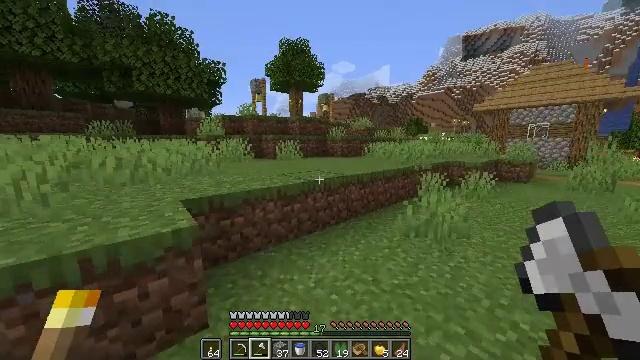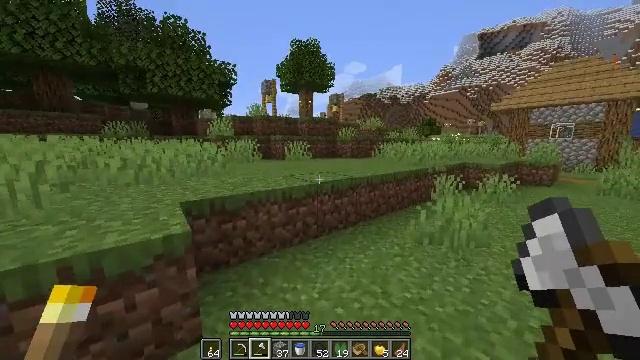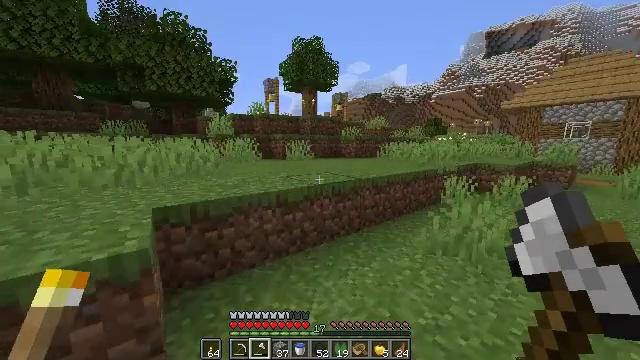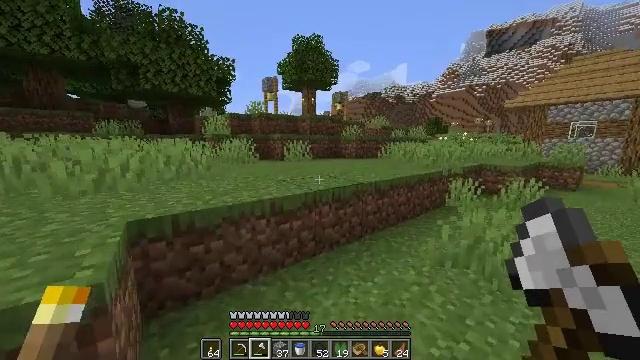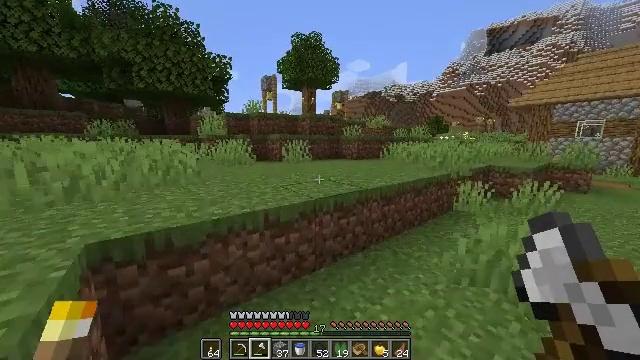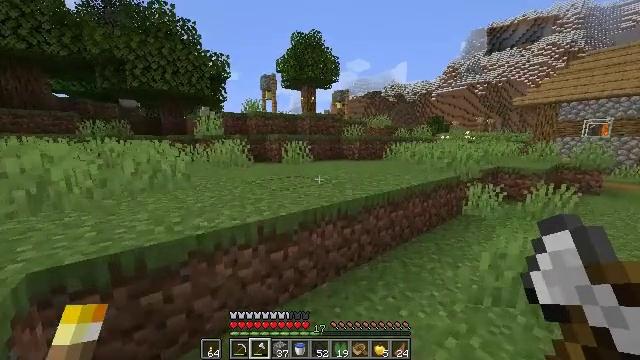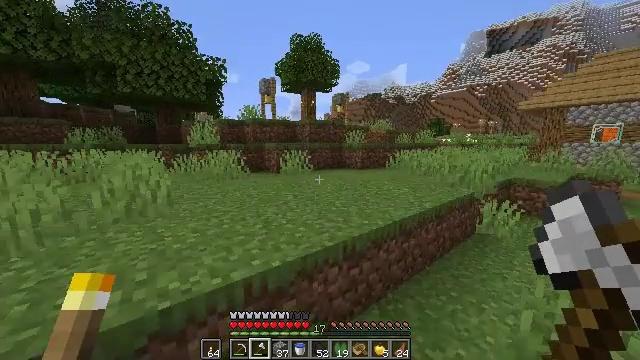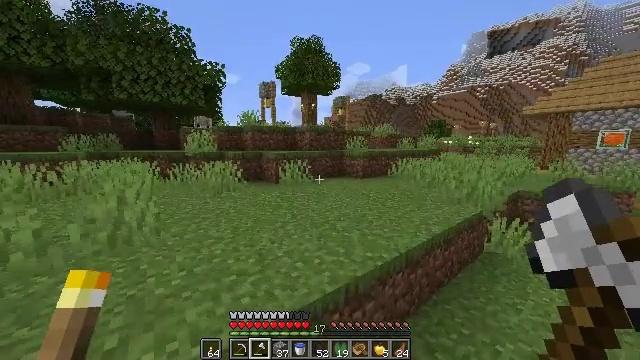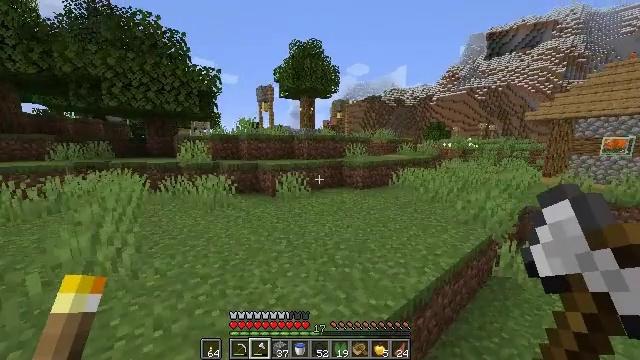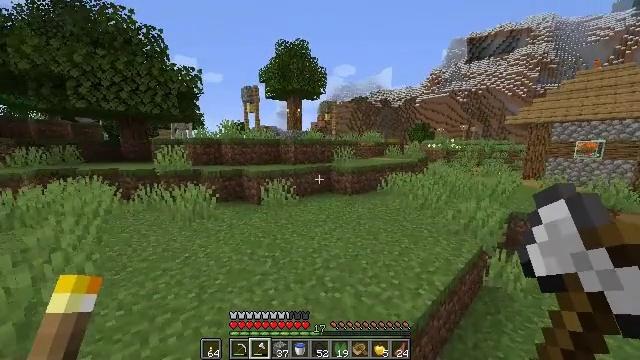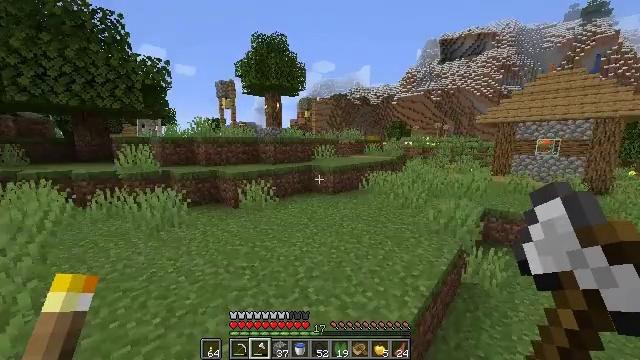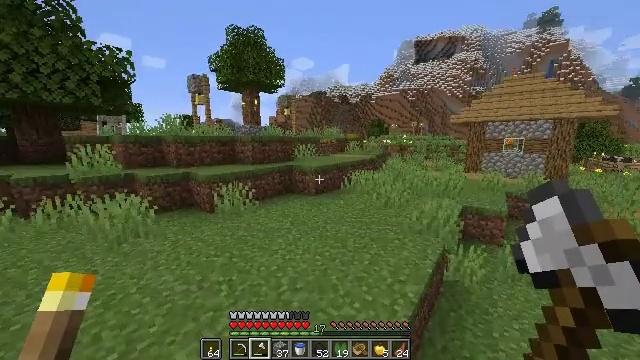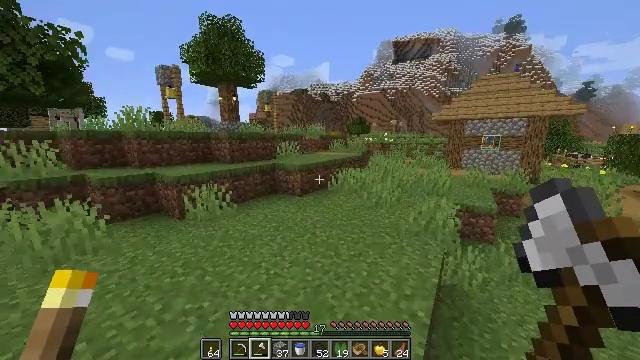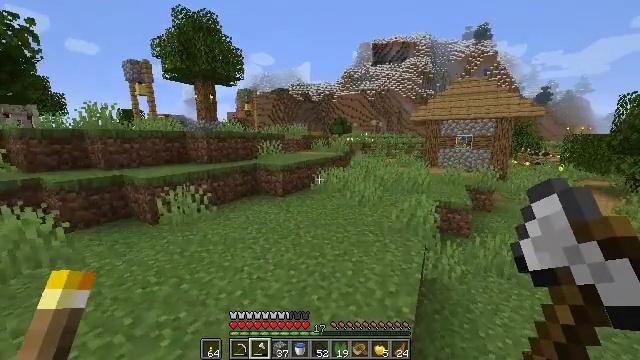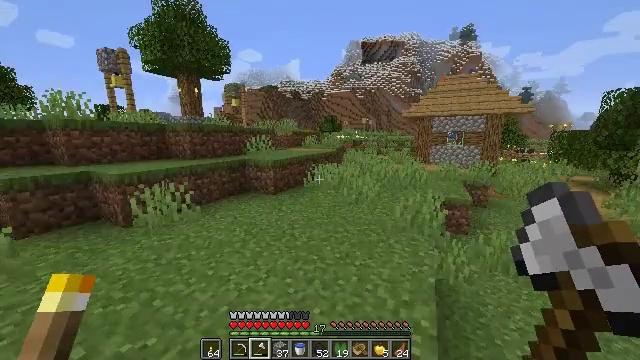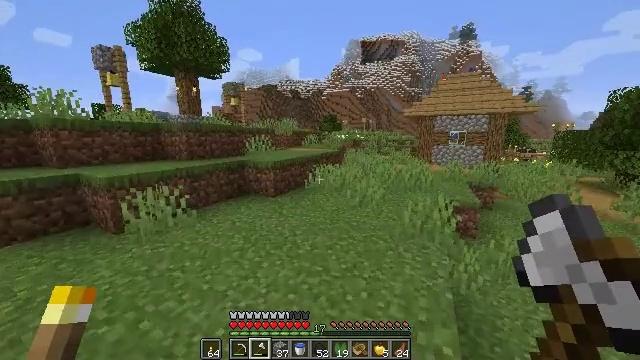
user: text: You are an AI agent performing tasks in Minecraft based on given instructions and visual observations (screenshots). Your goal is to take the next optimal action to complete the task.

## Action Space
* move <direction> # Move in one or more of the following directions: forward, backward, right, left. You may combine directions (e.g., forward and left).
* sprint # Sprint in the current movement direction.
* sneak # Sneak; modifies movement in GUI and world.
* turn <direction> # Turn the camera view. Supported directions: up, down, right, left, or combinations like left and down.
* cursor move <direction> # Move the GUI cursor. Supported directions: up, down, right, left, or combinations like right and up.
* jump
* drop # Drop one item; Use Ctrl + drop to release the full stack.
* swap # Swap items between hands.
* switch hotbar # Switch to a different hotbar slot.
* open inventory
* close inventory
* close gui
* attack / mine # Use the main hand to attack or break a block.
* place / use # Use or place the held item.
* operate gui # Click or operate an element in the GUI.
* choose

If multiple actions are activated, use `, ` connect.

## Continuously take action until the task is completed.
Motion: motion action
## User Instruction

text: Attack the hay block to get hay.
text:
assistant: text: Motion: move forward, sprint, turn left
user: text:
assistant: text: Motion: move forward, sprint, turn left
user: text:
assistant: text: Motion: move forward, sprint
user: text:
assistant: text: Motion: move forward, sprint
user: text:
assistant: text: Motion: move forward, sprint
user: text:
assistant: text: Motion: move forward, sprint, jump
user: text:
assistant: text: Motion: move forward, sprint, jump
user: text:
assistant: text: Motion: move forward, sprint, jump
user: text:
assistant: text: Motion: move forward, sprint, turn right, jump
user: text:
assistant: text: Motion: move forward, sprint, turn right
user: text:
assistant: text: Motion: move forward, sprint, turn right
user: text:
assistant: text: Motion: move forward, sprint, turn right
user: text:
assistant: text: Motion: move forward, sprint, turn right
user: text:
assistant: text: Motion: move forward, sprint, turn right
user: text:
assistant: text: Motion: move forward, sprint
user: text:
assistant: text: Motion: move forward, sprint
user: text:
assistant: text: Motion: move forward, sprint
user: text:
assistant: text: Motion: move forward, sprint
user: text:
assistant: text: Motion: move forward, sprint
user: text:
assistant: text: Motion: move forward, sprint, turn left
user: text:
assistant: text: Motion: move forward, sprint, turn left
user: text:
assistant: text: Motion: move forward, sprint
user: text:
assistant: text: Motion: move forward, sprint
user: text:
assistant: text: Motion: move forward, sprint
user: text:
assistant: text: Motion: move forward, sprint
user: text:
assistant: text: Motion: move forward, sprint, turn left
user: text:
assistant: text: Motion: move forward, sprint, turn left
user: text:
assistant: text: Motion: move forward, sprint, turn left
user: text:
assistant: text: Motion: move forward, sprint, turn left, jump
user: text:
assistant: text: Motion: move forward, sprint, turn left, jump